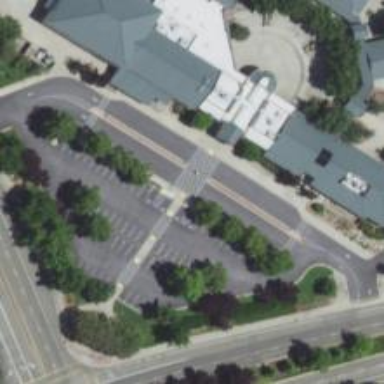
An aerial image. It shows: Parking space.